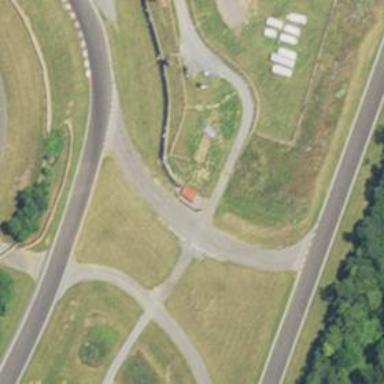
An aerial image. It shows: Motor sport raceway.